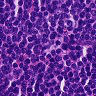
Metastatic tissue present: no